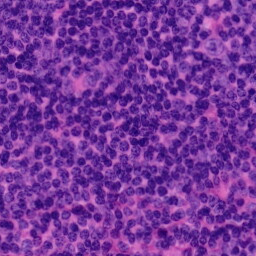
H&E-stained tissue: Tonsil